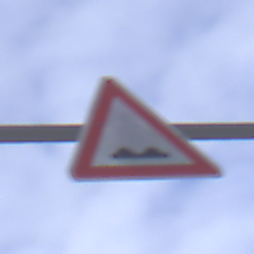
Verkehrszeichen: UnebeneFahrbahn
Umgebung: Outdoor, Urban
Tageszeit: MorningAfternoon
Wetter: PartlyCloudy
Licht: Natural
Jahreszeit: NotSpecified
Kontrast: MediumContrast